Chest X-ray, PA view. Patient: 48 years old, sex M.
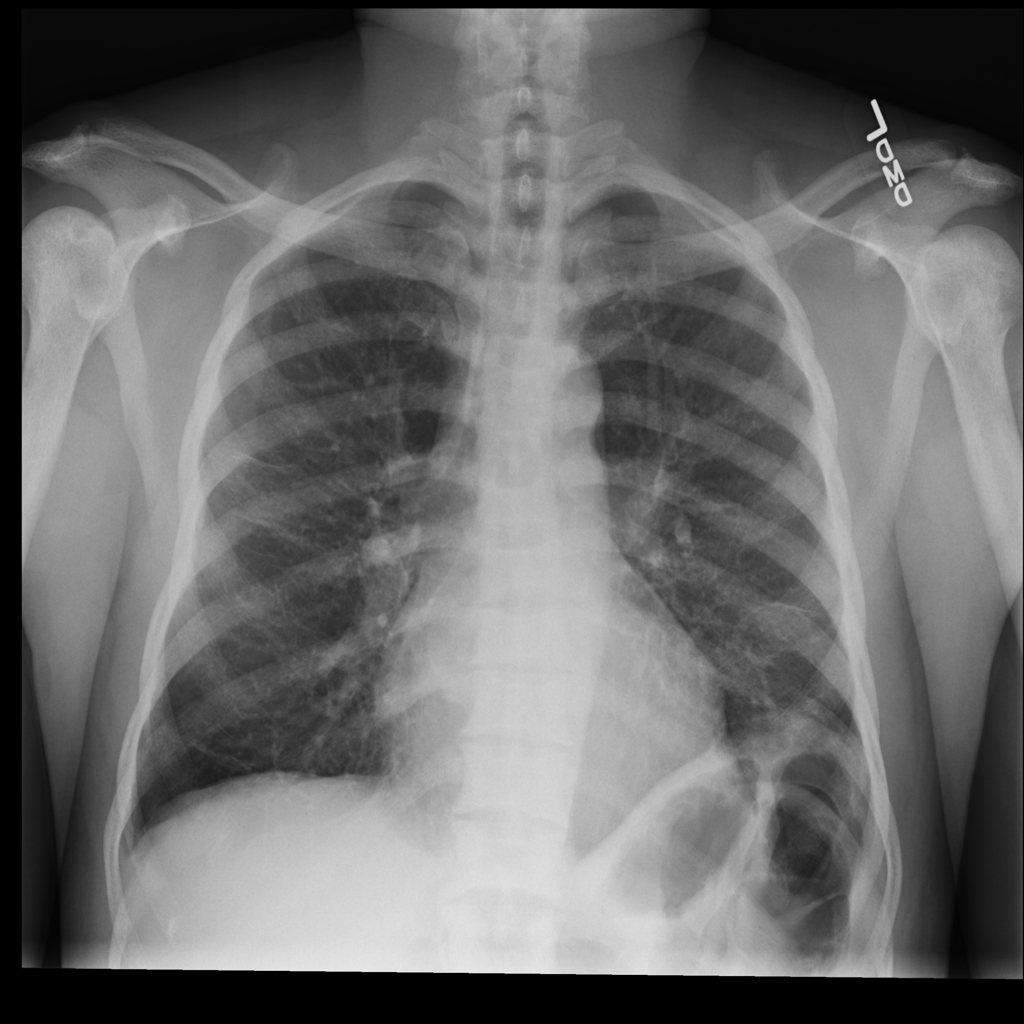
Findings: Atelectasis, Cardiomegaly, Effusion